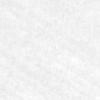
Label: no_change